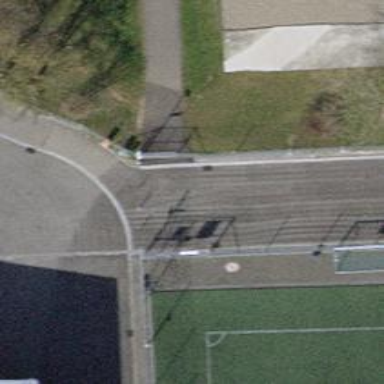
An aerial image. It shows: Bollard.